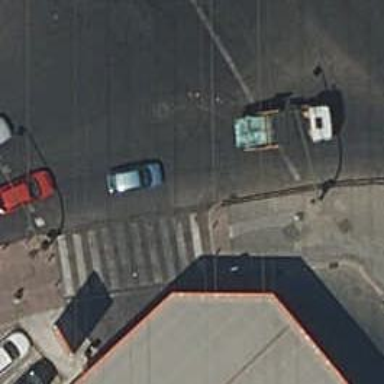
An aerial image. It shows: Uncontrolled zebra crossing on the road.